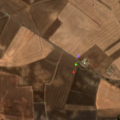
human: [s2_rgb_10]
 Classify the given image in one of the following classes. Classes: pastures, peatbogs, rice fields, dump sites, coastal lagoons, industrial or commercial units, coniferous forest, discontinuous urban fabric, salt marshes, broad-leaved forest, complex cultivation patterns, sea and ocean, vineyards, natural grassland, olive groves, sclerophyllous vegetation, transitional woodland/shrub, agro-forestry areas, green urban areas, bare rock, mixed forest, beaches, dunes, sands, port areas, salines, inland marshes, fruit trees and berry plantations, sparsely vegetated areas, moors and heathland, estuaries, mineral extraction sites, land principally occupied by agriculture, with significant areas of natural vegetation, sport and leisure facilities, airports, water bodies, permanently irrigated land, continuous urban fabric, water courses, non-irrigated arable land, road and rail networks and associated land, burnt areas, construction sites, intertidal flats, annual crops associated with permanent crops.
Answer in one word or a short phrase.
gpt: non-irrigated arable land